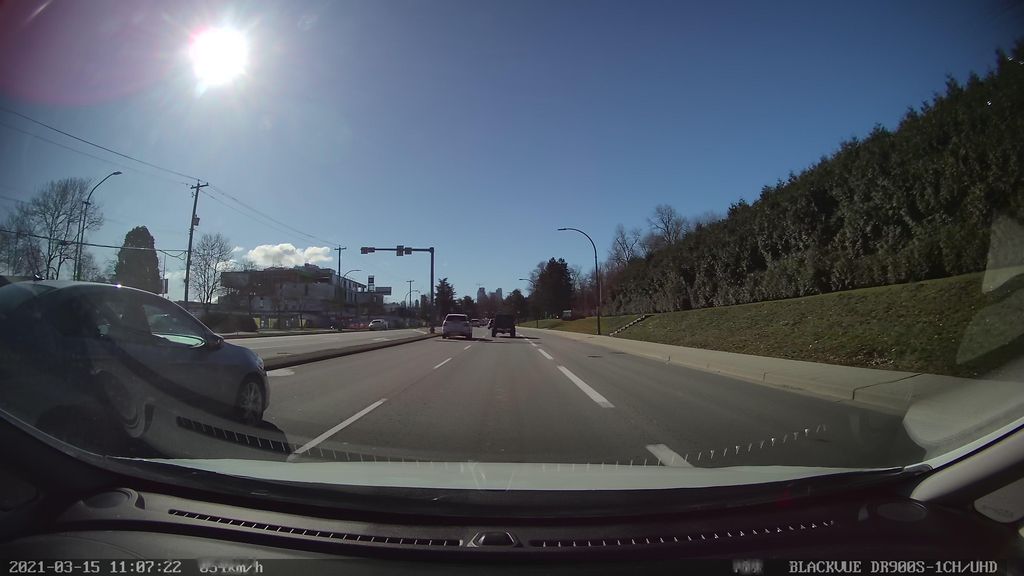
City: vancouver